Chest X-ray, PA view. Patient: 60 years old, sex F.
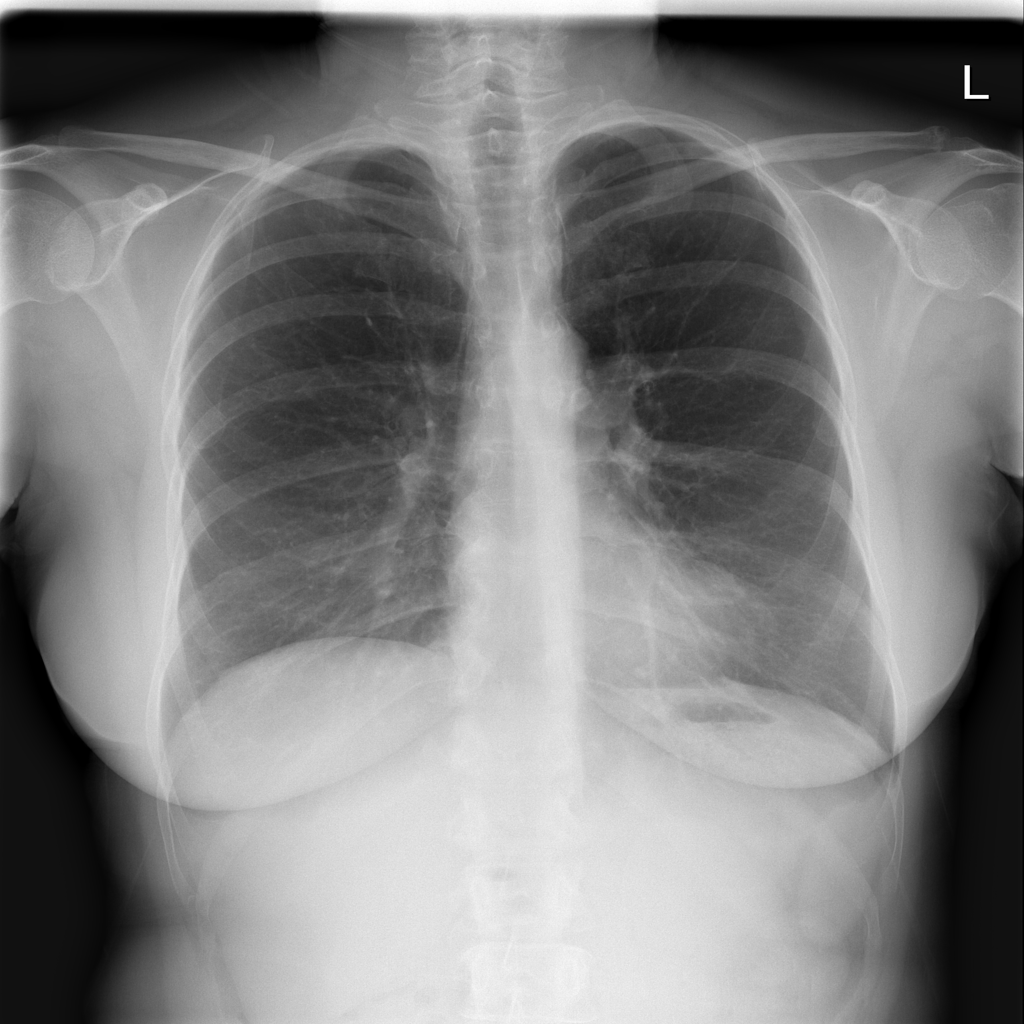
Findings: No Finding